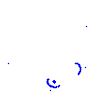
Particle: proton